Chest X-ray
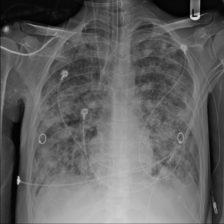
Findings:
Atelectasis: negative
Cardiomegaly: negative
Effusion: negative
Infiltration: negative
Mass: negative
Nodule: negative
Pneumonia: negative
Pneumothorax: negative
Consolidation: negative
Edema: negative
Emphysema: negative
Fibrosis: negative
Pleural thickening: negative
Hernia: negative